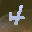
Label: 4